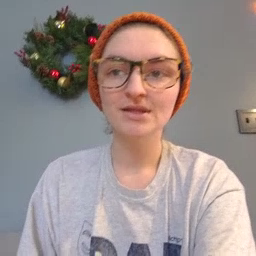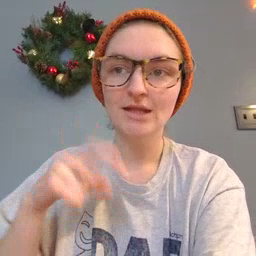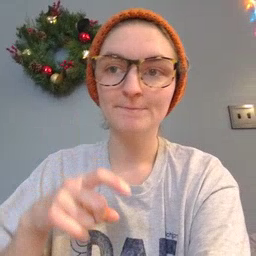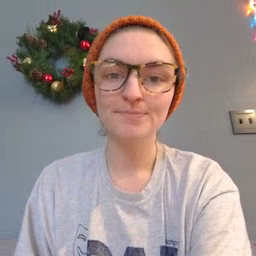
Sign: time